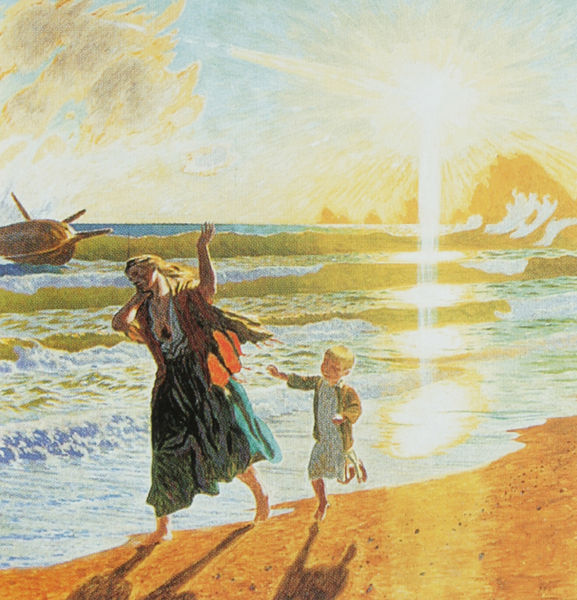
Titel: Nach dem Sturm
Künstler: Jens Ferdinand Willumsen
Standort: Oslo
Institution: Nasjonalgalleriet
Schlagwörter: blau, himmel, meer, schatten, wasser, weiß, wolken, gelb, grün, mädchen, ocker, sand, ufer, bewegung, braun, frau, haar, hell, kleid, licht, orange, ölbild, rot, tuch, weg, wolke, beige, rock, blond, jacke, arm, arme, bluse, hände, horizont, morgen, sonnenaufgang, sonne, insel, haare, kind, mutter, paar, schultern, boot, beine, taille, gischt, schiff, strand, welle, wellen, zwei, laufen, berge, kette, füsse, brandung, not, schiffbruch, wogen, junge, weste, freude, flucht, spaziergang, heiss, strahlen, riff, sandstrand, lauf, ruf, verzweiflung, hilfe, sonnenstrahlen, erscheinung, gemeinsam, sohn, gestrandet, grell, spieglung, hinaus, früh, gekentert, dunkler, robinson, was ist das